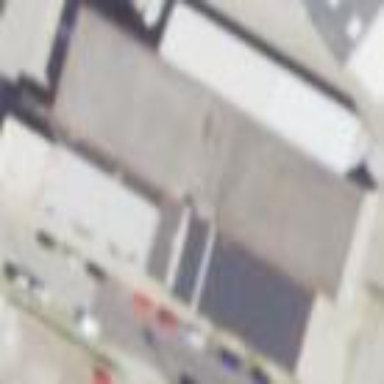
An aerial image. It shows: Commercial building.